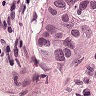
Metastatic tissue present: yes